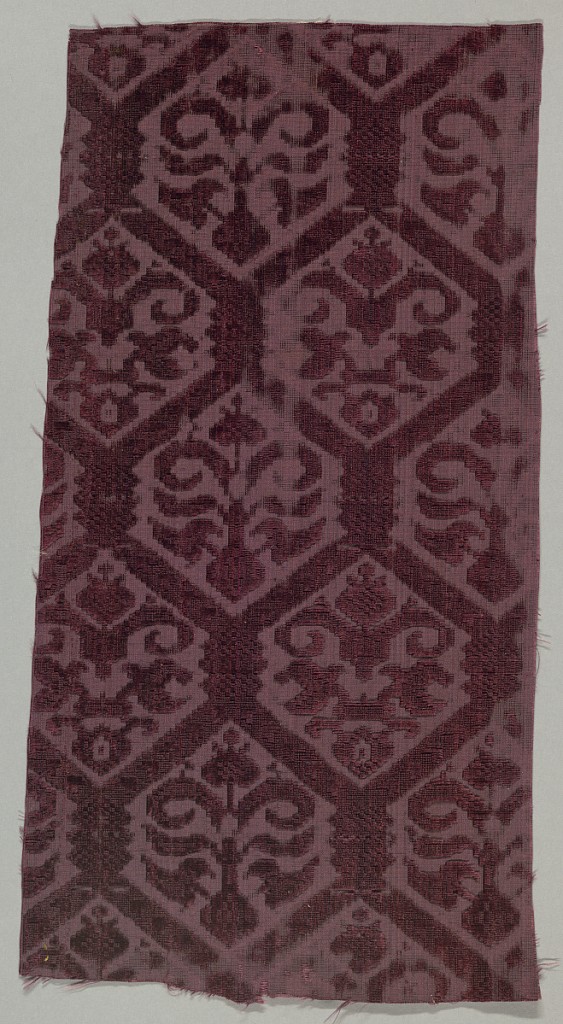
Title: Fragment
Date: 17th century
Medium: silk Technique: supplementary warp forming cut and uncut pile on plain weave foundation (velvet)
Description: Frames containing stylized plant forms.